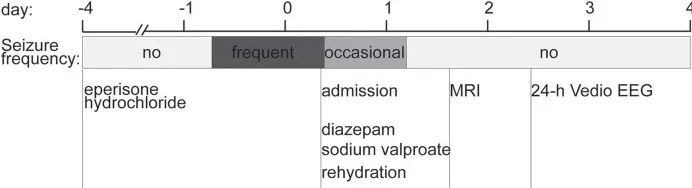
(A) Timeline of an episode of care. The patient ingested 50 mg tid of eperisone hydrochloride for the first 3 days with no adverse effects. However, on the morning of the 4th day, the patient experienced frequent bilateral tonic seizures. The following day, the patient was admitted to the hospital and treated with diazepam, sodium valproate, and rehydration, after which the symptoms decreased and did not occur on the morning of the 2nd day after admission. The head MRI was normal on the 2nd day after admission, sodium valproate was discontinued on the 3rd day after admission, and the 24-h video EEG from the 3rd to the 4th day after admission was normal.
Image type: chart (chart)